Question: FireFox bug fixed, now behaves the same as Chromium and Safari.
That means waiting for the JS EventLoop to be empty (with 'setTimeout' or 'requestAnimationFrame') in the 'connectedCallback' is now a cross-browser method
'''
connectedCallback(){
setTimeout(()=>{
// can access lightDOM here
}); // ,0 not required
}
'''
What the heck is the Event Loop? - Philip Roberts
<URL>
---
---
- Now reported by Mozilla engineer Anne van Kesteren as a bug in FireFox:FireFox invokes the connectedCallback too late:
<URL>
---
---
Bitten again by this Chrome Element upgrade issue, after spending a week in FireFox.
Forgot to wrap code in a setTimeout before delivering to Chromium browsers.
- FireFox prints: - Chromium prints:
Why the difference?
'''
<script>
customElements.define('my-element', class extends HTMLElement {
connectedCallback() {
console.log(this.innerHTML);// "A" in FireFox, "" in other Browsers
if (this.innerHTML == "A")
this.innerHTML = this.innerHTML + "B";
else
setTimeout(() => this.innerHTML = this.innerHTML + "D");
}
})
</script>
<my-element>A</my-element><my-element>C</my-element>
'''
Related answers over the past years:
- <URL>
### Update #1
-
note: Chromium Blink engine is a fork of Apples <URL> code!!
## Update #2
With Supersharps reference we found the related threads:
- (2016) connectedCallback timing when the document parser creates custom elements
<URL> Need a callback for when children changed or parser finished parsing children
<URL>
### order of callbacks in FireFox versus Chromium:
source: <URL>

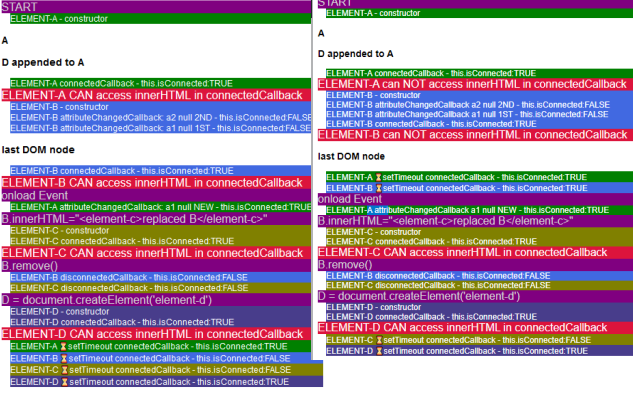
Answer: I think the Chrome/Safari behaviour is less intuitive for the beginners, but with some more complex scenarios (for example with child custom elements) then it is much more consistant.
See the different examples below. They act strangely in Firefox...
Another use case that I don't have the courage to code: when a document is parsed, maybe you don't have the end of the document yet. Therefore, when a custom element is created, you cannot be sure you get all its children until you get the closing tag (that could never arrive).
According to Ryosuke Niwa for WebKit:
> The problem then is that the element won't get connectedCallback until
all children are parsed. For example, if the entire document was a
single custom element, that custom element would never receive
connectedCallback until the entire document is fetched & parsed even
though the element is really in the document. That would be bad.
So it's better no to wait and connect the custom element as soon as it is created, that means with no child.
'''
<script>
customElements.define( 'c-e', class extends HTMLElement {} )
customElements.define('my-element', class extends HTMLElement {
connectedCallback() {
console.log(this.innerHTML, this.childNodes.length)
let span = document.createElement( 'span' )
if (this.innerHTML.indexOf( 'A' ) >= 0 )
span.textContent = 'B'
else
span.textContent = 'D'
setTimeout( () => this.appendChild( span ) )
}
})
</script>
<my-element>A</my-element><my-element>C</my-element>
<br>
<my-element><c-e></c-e>A</my-element><my-element>A<c-e></c-e></my-element>
<br>
<my-element><c-e2></c-e2>A</my-element><my-element>A<c-e2></c-e2></my-element>
'''
As far as I understand, there was a consensus on it that led to adjust the spec that (Chrome/Safari) way:
> Fixes <URL> by ensuring that
insertions into the DOM trigger connectedCallback immediately, instead
of putting the callback reaction on the the backup element queue and
letting it get triggered at the next microtask checkpoint. This means
connectedCallback will generally be invoked when the element has zero
children, as expected, instead of a random number depending on when the
next custom element is seen.
We can conclude that Firefox also follow the spec... yes, but we should not rely on the content in 'connectedCallback' for the reasons discussed above.